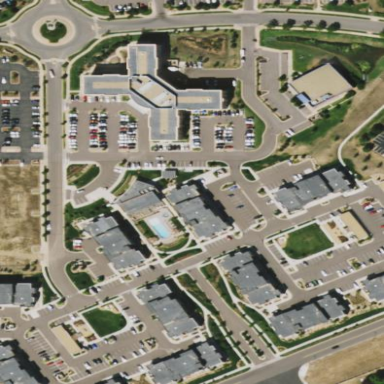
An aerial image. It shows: Residential area with apartments.